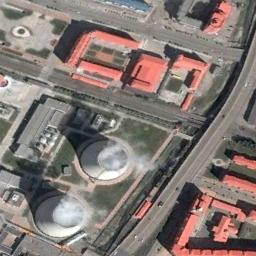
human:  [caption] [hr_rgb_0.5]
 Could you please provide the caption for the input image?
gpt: Neatly planned plant and equipment in the thermal power station, two cooling towers are steaming .

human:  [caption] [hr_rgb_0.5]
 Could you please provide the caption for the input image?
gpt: There is a thermal power station that is emitting smoke between two roads .

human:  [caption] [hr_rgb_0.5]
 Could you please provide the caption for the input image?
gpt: Many buildings are near the thermal power station .

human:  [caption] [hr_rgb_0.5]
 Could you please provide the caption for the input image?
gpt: The thermal power station is on the grass next to some buildings .

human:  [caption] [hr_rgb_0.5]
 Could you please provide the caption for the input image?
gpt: There are many red buildings and two chimneys on the thermal power station .